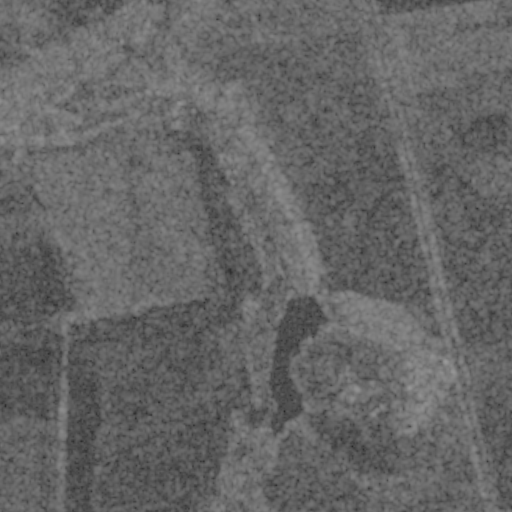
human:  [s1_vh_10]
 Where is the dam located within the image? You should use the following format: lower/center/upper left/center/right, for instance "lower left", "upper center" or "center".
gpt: The dam is located in the upper center of the image.
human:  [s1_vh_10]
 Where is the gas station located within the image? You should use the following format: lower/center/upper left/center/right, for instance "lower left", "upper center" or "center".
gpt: The gas station is located in the lower right of the image.
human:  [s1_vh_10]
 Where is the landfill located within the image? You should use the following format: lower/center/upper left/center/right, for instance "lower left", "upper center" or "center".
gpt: There is no landfill in the image.

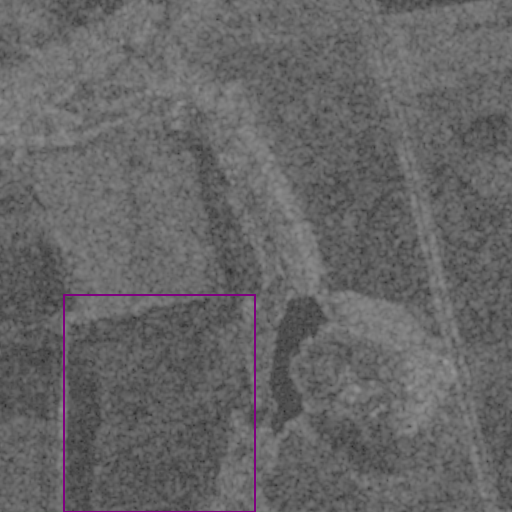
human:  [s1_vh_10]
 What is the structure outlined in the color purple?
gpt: The structure outlined in purple is a crop field.
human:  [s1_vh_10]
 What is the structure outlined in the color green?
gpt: There is no green outline.